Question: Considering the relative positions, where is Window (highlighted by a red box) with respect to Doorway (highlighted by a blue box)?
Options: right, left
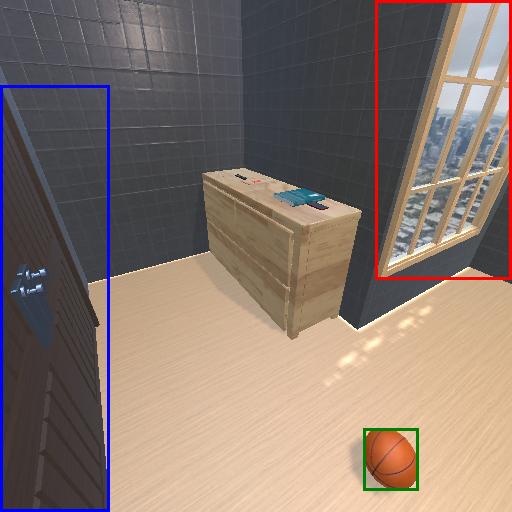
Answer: right